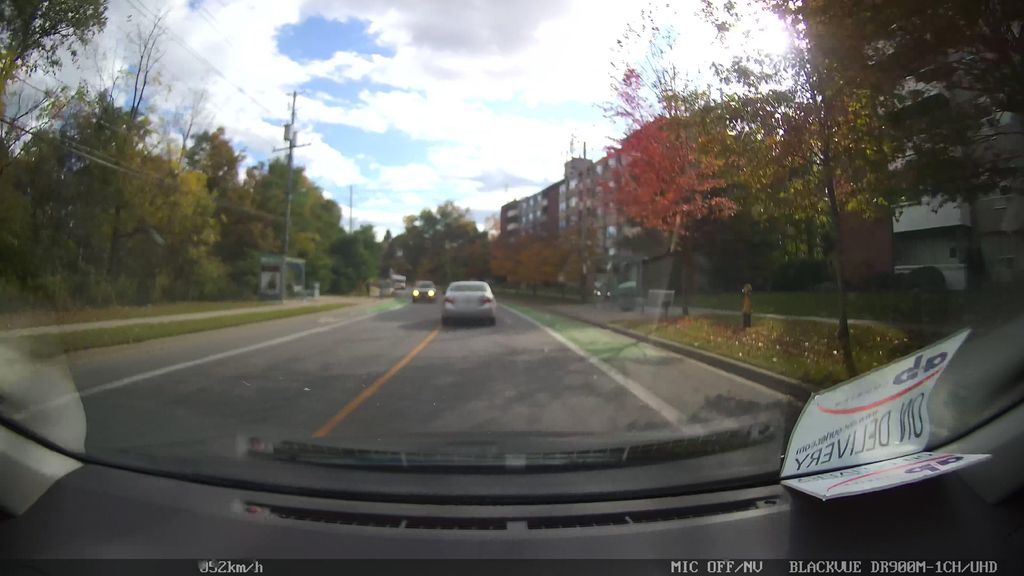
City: toronto